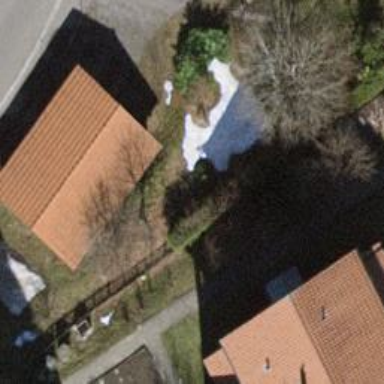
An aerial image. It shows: Garage building.